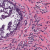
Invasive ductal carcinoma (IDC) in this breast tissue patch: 0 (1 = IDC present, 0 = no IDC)